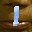
Label: 1